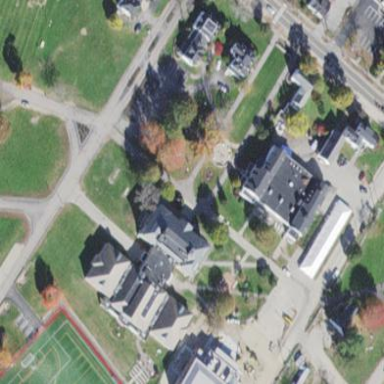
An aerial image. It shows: School building.